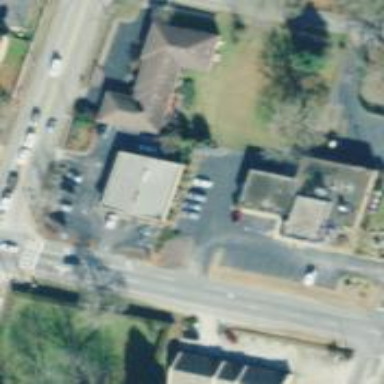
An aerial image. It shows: Pharmacy.